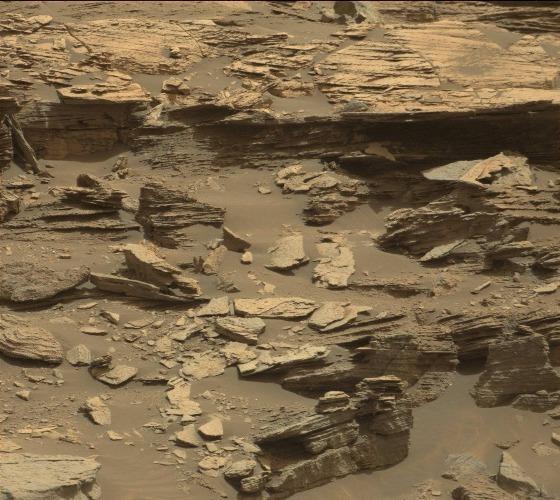
Terrain classes present: Bedrock, Gravel / Sand / Soil, Rock, Shadow